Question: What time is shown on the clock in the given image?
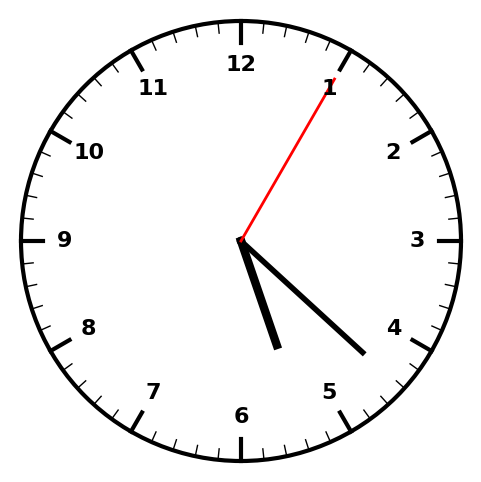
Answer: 05:22:05